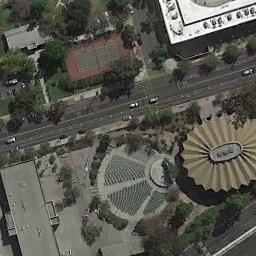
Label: tennis_court